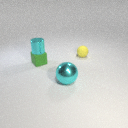
small green rubber cube in front of small yellow rubber sphere